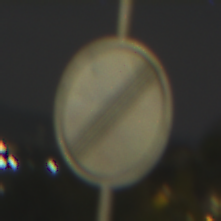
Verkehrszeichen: EndeSaemtlicherBegrenzungen
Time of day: Night
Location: Outdoor (Urban)
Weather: PartlyCloudy
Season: NotSpecified
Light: Artificial